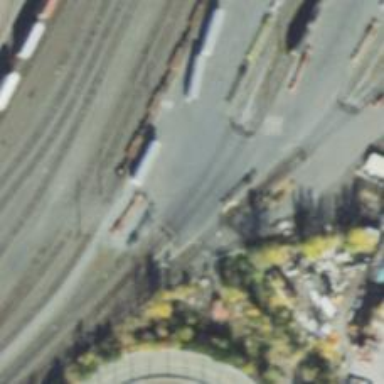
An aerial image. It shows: Railway yard in service.